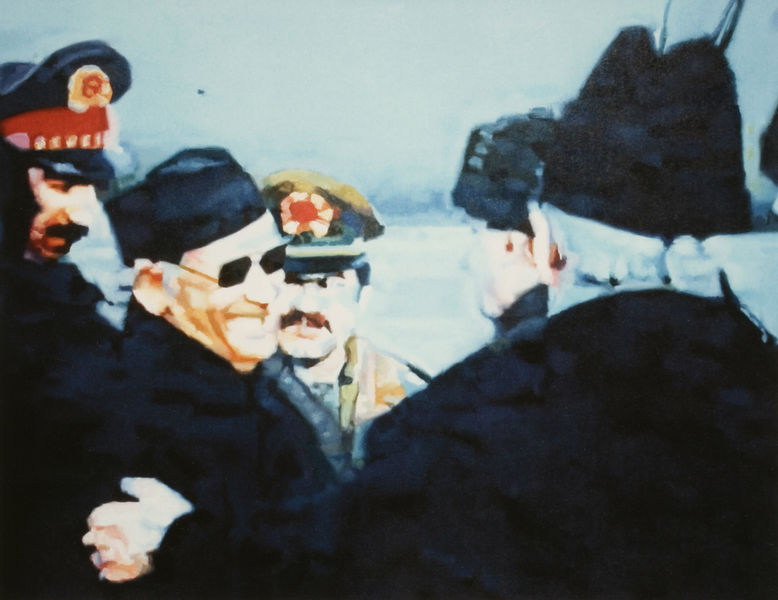
Titel: Death Visit
Künstler: Yang Shaobin
Standort: Berlin
Institution: Alexander Ochs Galleries
Schlagwörter: blau, dunkel, hand, himmel, mann, meer, schatten, wasser, gelb, grün, see, grau, hell, hut, hüte, licht, männer, nase, ohr, orange, rücken, schwarz, zeichen, ölbild, rot, malerei, bart, bärte, kappe, kappen, mützen, schnurrbart, öl, horizont, realismus, lächeln, rückenansicht, unterhaltung, russland, modern, winter, soldaten, schnäuzer, zeitgenössisch, fotorealistisch, foto, fotografie, photographie, lachen, fotorealismus, außen, militär, politik, polizei, polizisten, uniform, uniformen, brille, abzeichen, offizier, treffen, politiker, photo, empfang, begrüssung, pelzmütze, freien, osten, offiziere, staatsempfang, begrüssen, freunde, sonnenbrille, prominenz, didital, medaillen, pelzkappen, rollfeld, sowjets, staatsmänner